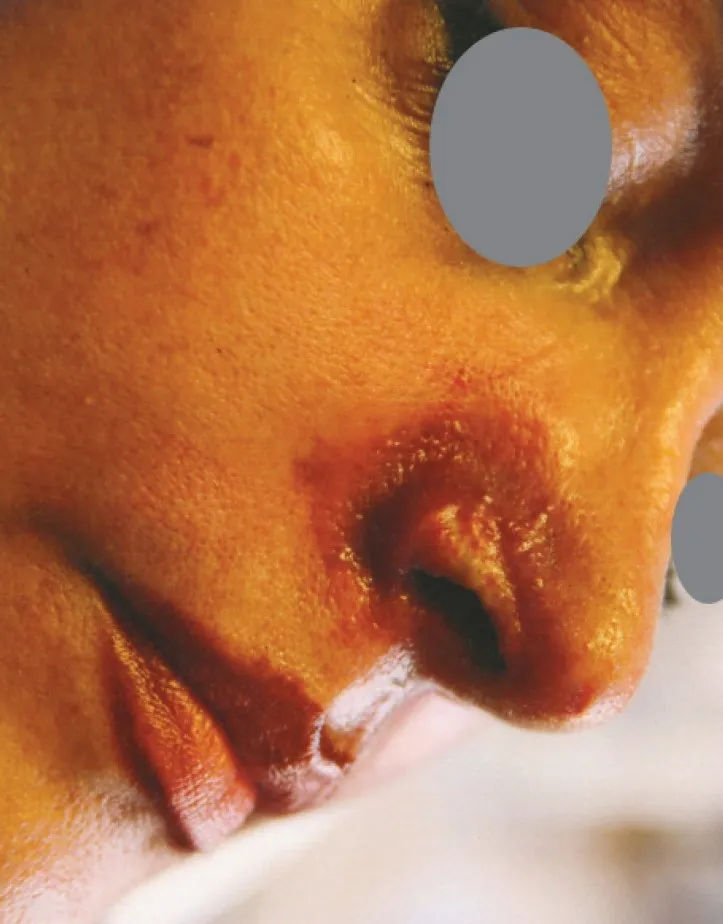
Three months after injury, when she was visited by plastic surgeon, the bed of right nasal alar region and perinasal area were inflamed and fragile.
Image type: medical_photograph (other_medical_photograph)